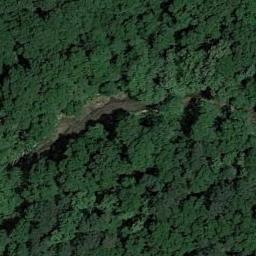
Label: forest